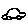
Label: car